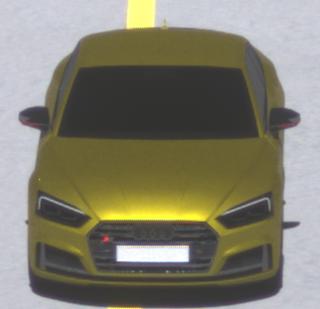
Make: Audi
Model: S5 Sportback
Detailed model: 8T Facelift
Model produced from: 2011
Model produced until: 2016
Doors: 5
Color: yellow
Road condition: dry road
Daytime: midday
Contrast: high contrast